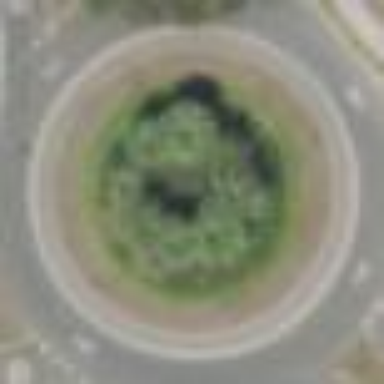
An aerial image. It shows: Secondary road leading to roundabout.